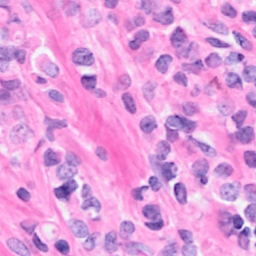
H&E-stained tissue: Breast